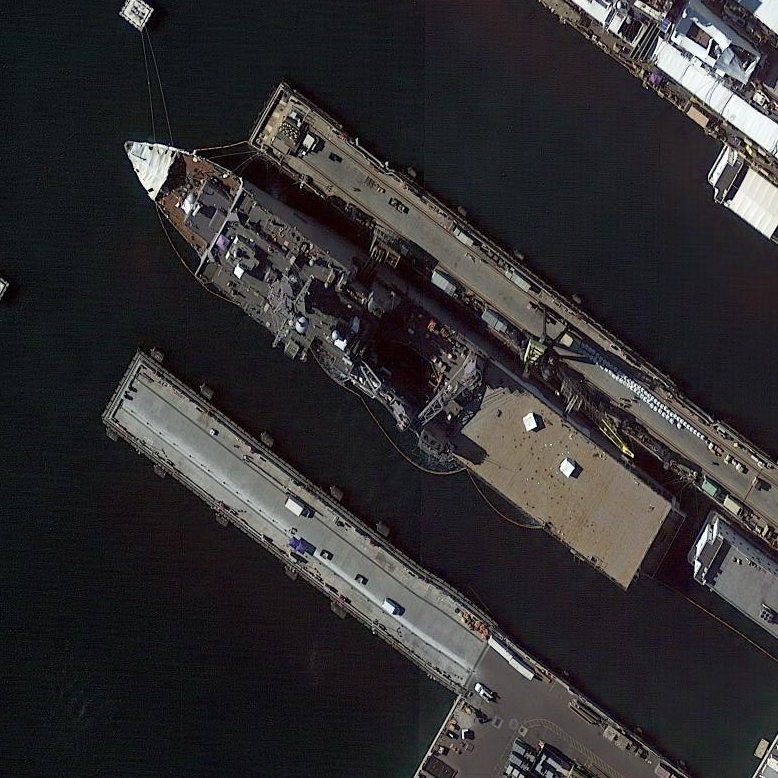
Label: combat